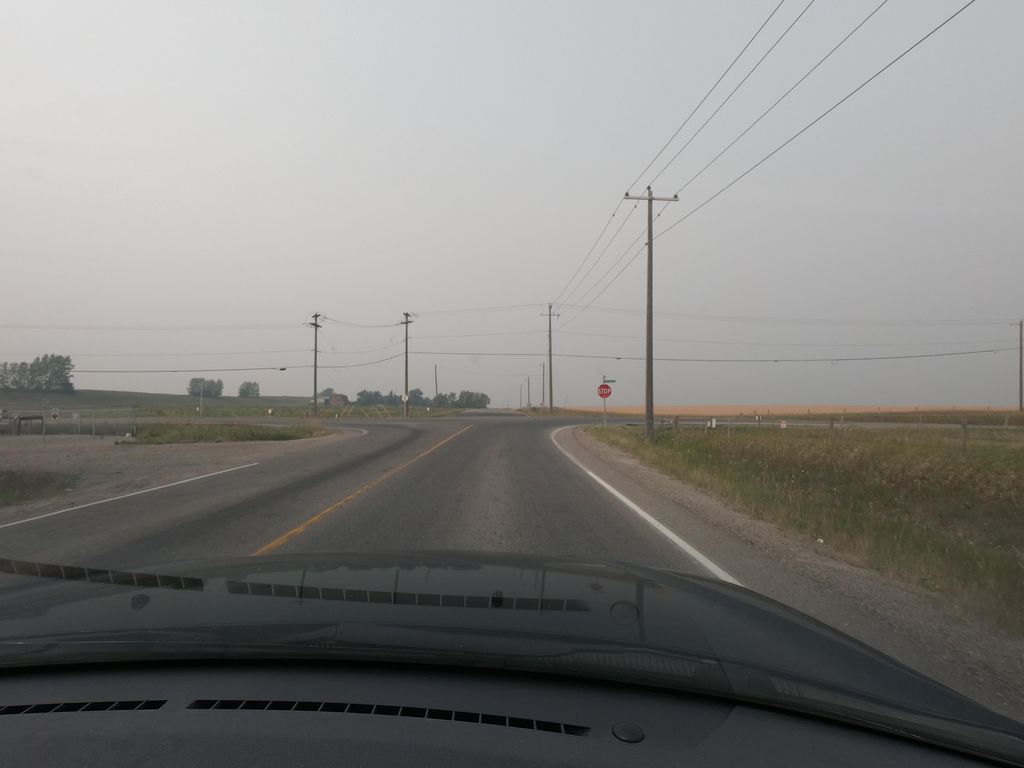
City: calgary